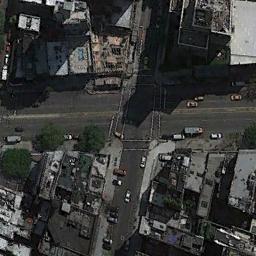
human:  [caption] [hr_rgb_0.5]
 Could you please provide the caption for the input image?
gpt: There are many moving and waiting vehicles on the road at the intersection, Many buildings and some trees around the intersection .

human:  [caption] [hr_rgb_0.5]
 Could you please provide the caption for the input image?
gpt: There are arrows on the ground at the intersection .

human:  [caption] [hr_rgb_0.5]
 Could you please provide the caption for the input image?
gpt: An intersection with normal traffic is between some dense buildings .

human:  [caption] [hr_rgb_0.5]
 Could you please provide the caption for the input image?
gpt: There are many buildings of different shapes and sizes beside the intersection .

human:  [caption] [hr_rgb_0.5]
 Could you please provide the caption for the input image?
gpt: There are many gray buildings around the intersection .